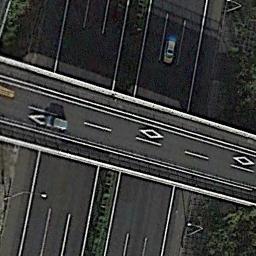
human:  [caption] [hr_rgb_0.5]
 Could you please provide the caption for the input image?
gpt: There is a car on the overpass .

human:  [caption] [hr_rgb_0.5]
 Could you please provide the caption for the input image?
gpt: The cross-line overpass is over the road and some cars are driving on the roads and the overpass .

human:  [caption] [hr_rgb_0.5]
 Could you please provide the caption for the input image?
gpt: There are three overpasses built above the other three roads .

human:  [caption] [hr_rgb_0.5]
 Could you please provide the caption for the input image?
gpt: The overpass is next to some trees with some cars .

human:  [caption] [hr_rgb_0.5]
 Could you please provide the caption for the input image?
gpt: There are some green trees beside the overpass .